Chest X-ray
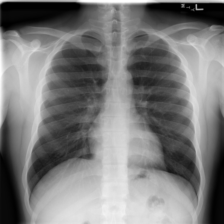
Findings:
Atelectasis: negative
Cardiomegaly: negative
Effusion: negative
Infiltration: positive
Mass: negative
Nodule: negative
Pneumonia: negative
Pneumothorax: negative
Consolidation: negative
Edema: negative
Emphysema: negative
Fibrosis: negative
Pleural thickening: negative
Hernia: negative